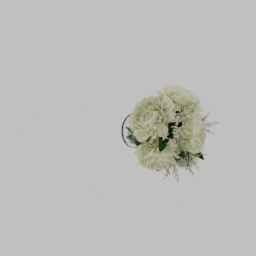
Label: decoration